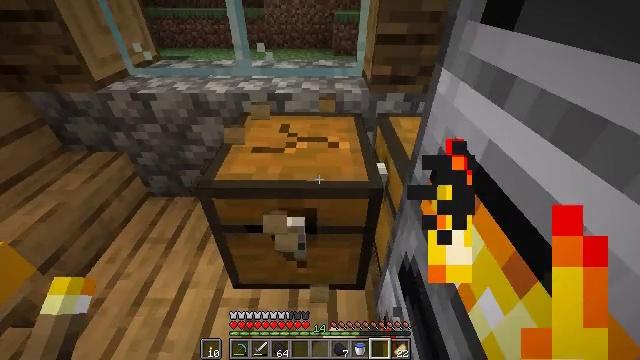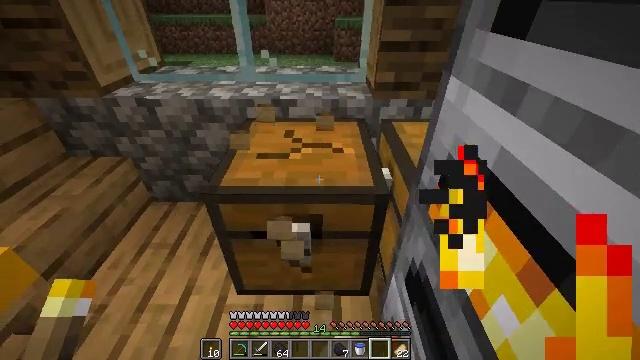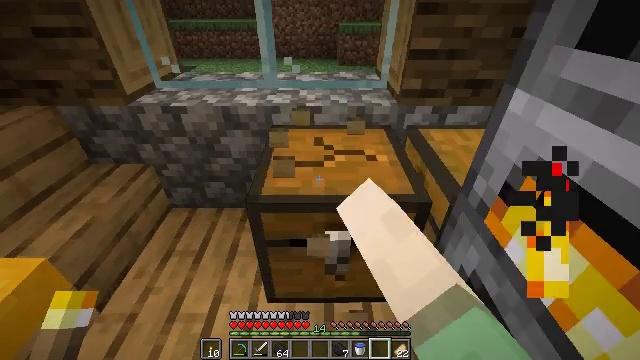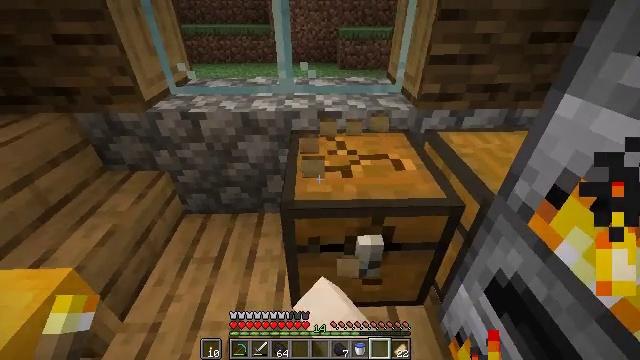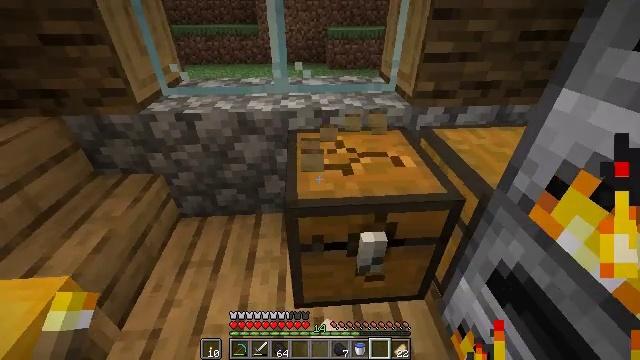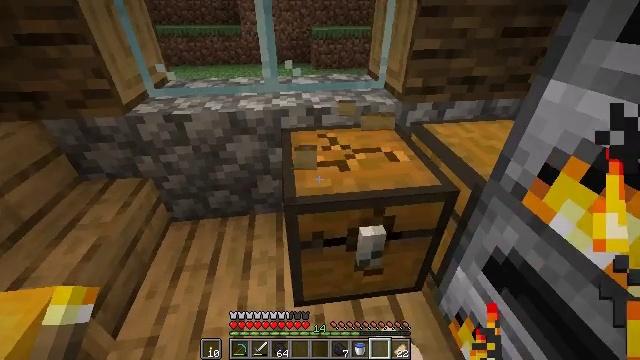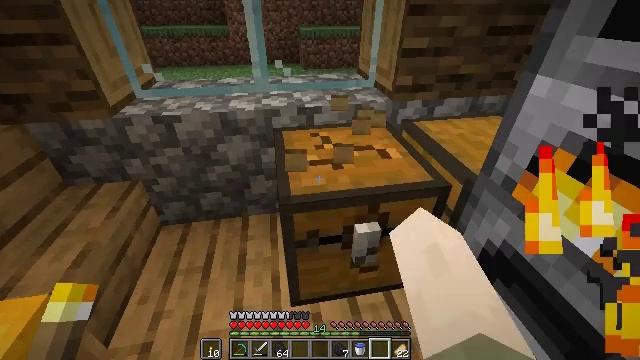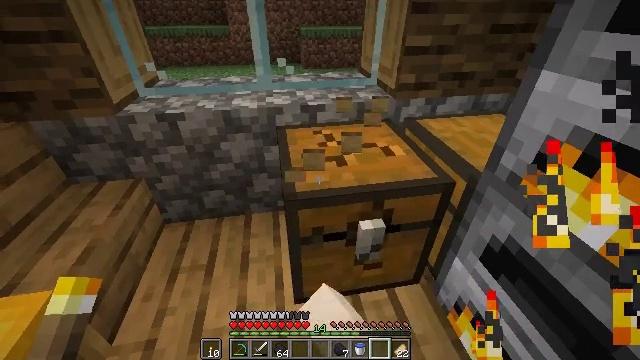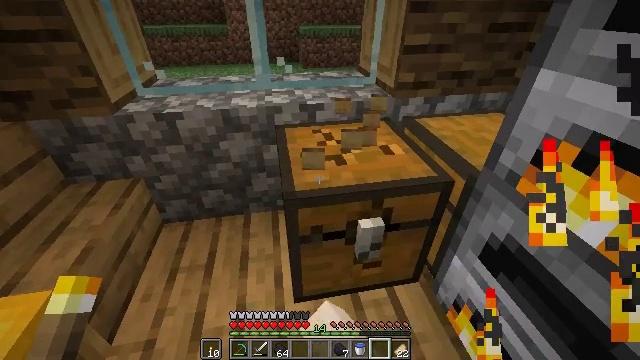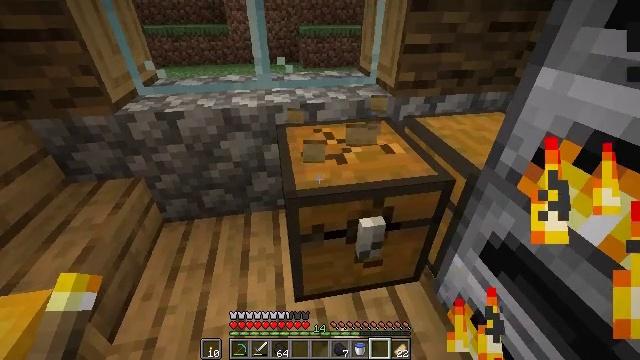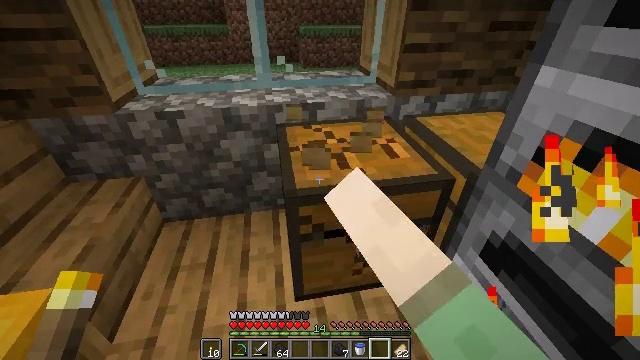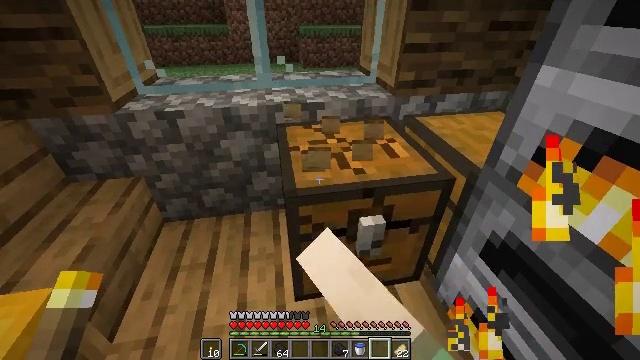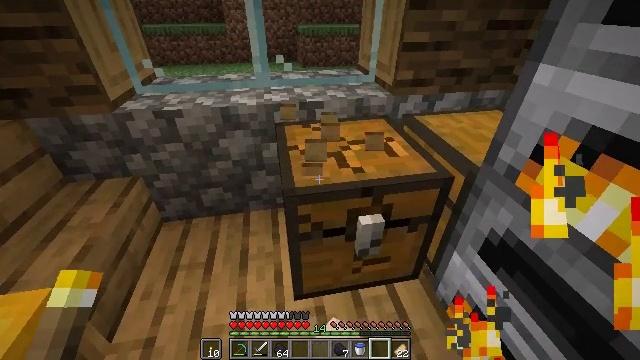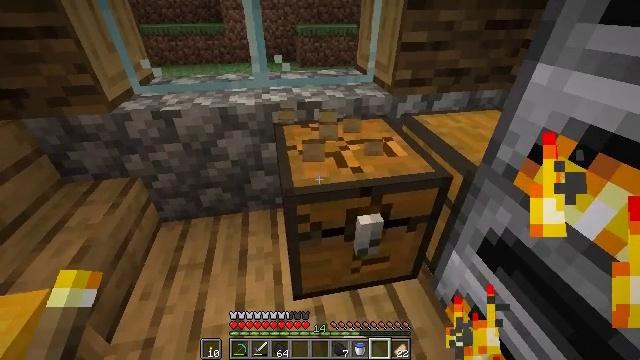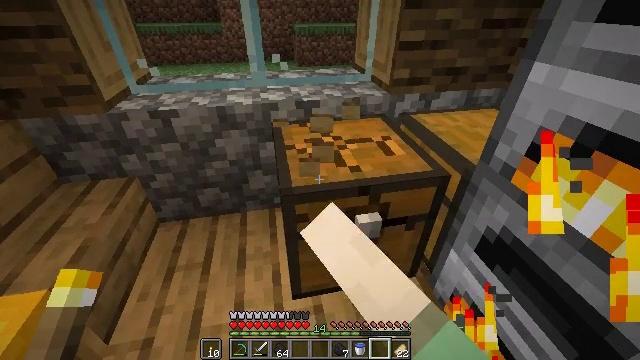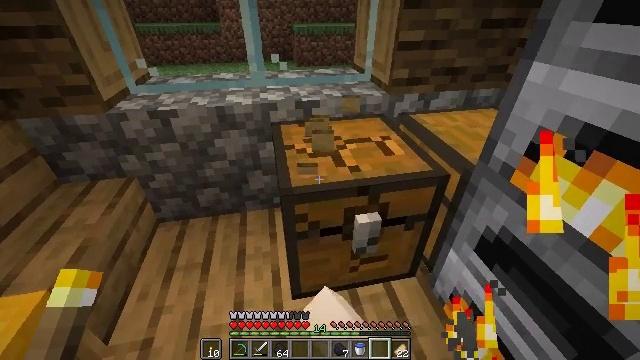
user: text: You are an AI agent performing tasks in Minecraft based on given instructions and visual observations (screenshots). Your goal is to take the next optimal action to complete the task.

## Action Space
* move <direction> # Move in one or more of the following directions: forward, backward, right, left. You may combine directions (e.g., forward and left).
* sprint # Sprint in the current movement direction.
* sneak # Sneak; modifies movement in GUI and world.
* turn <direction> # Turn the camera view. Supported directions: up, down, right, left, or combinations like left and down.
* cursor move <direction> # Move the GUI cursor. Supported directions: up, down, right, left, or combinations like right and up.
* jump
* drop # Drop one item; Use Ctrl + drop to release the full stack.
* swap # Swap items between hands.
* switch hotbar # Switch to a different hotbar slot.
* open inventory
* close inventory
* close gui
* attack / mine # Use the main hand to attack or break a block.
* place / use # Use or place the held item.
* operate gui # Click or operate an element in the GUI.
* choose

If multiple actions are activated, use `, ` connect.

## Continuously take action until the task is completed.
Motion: motion action
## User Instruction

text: Mine a chest to move it.
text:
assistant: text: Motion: move left, turn up, attack / mine
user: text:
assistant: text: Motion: move left, attack / mine
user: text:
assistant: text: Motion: turn right, attack / mine
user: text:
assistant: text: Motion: turn right, attack / mine
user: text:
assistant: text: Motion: turn right, attack / mine
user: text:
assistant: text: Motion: turn right, attack / mine
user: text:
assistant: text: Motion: attack / mine
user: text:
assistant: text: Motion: attack / mine
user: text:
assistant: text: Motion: attack / mine
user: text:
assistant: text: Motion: attack / mine
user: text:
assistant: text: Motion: attack / mine
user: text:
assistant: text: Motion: attack / mine
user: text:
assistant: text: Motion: attack / mine
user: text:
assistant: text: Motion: attack / mine
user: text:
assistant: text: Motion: attack / mine
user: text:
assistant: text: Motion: attack / mine
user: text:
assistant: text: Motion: turn right, attack / mine
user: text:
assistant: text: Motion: attack / mine
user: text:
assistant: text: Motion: attack / mine
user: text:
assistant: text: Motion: attack / mine
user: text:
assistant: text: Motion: attack / mine
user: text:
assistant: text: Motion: attack / mine
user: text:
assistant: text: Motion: attack / mine
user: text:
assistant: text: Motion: attack / mine
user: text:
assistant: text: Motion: attack / mine
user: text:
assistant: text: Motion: attack / mine
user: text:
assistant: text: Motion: attack / mine
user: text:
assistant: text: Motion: attack / mine
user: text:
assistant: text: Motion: attack / mine
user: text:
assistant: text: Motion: attack / mine